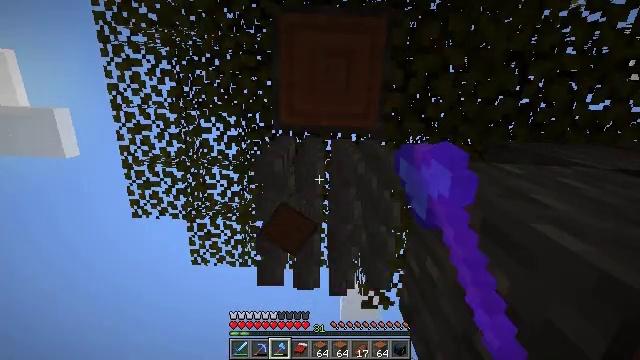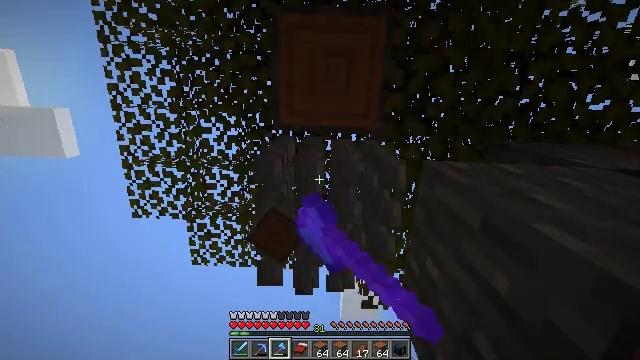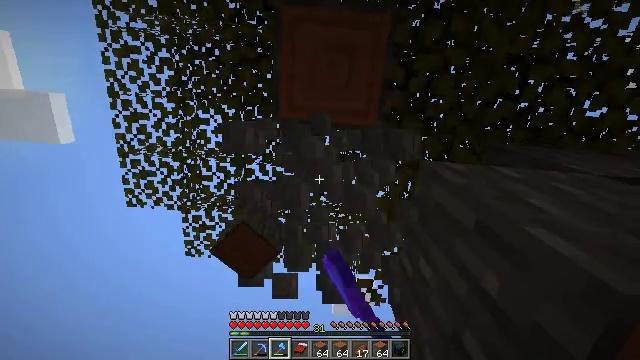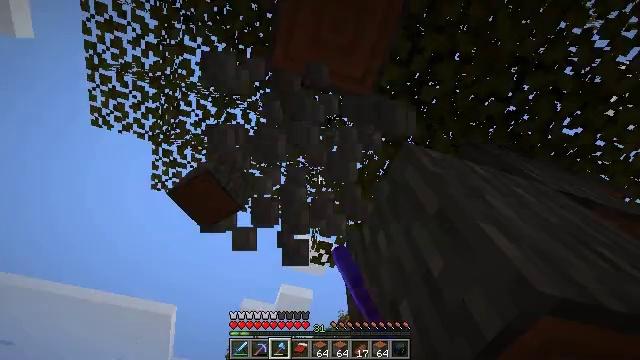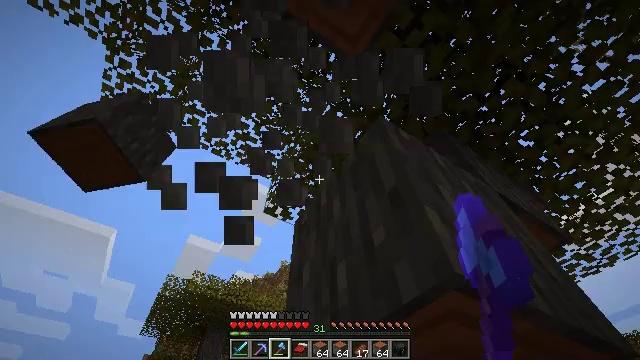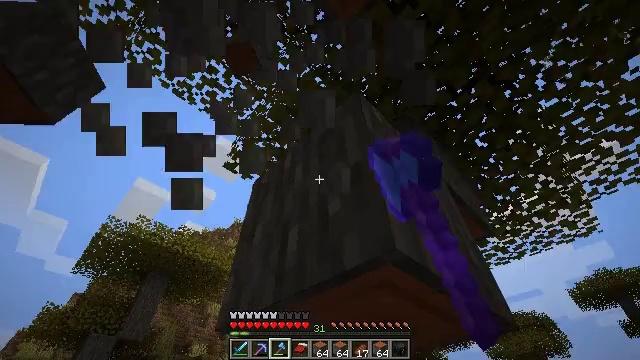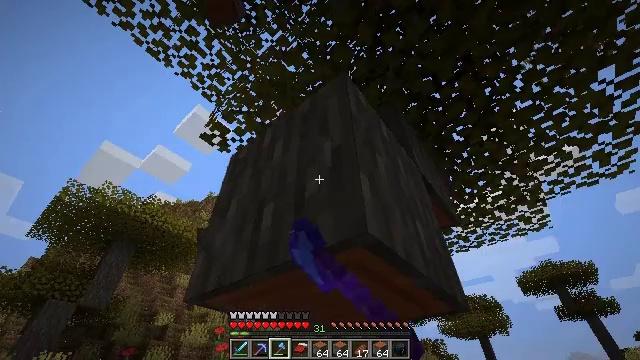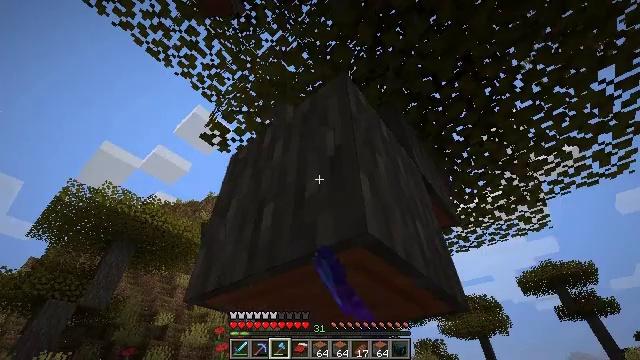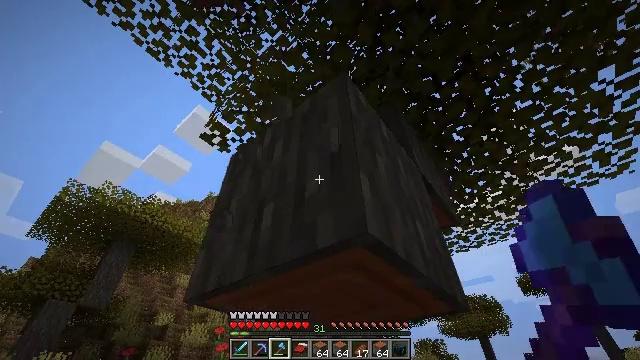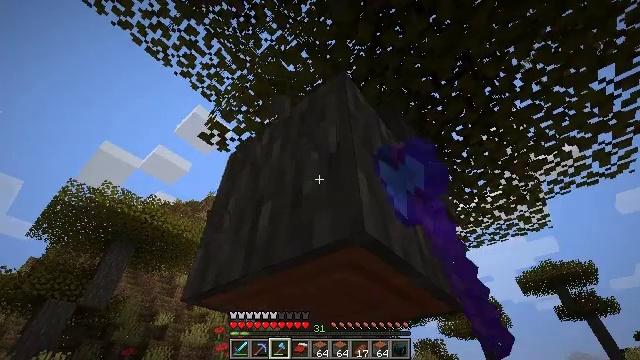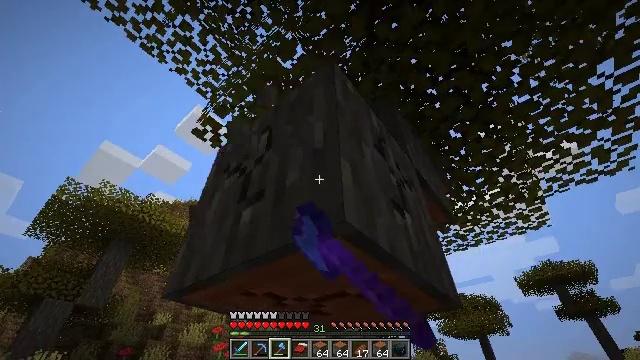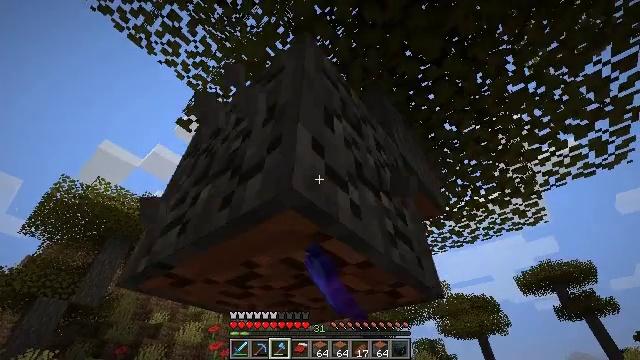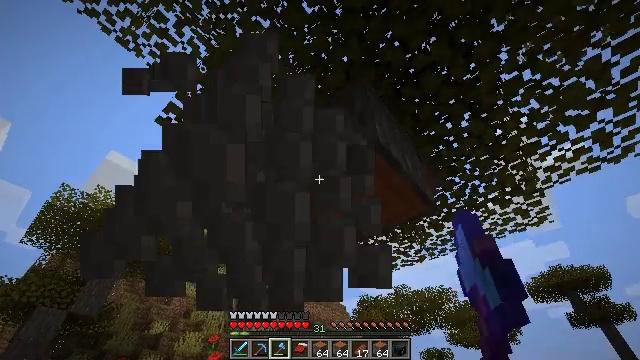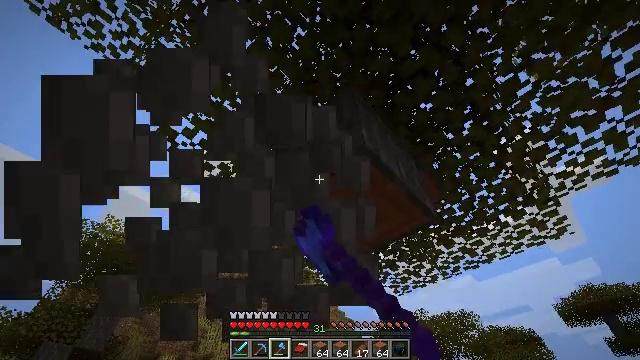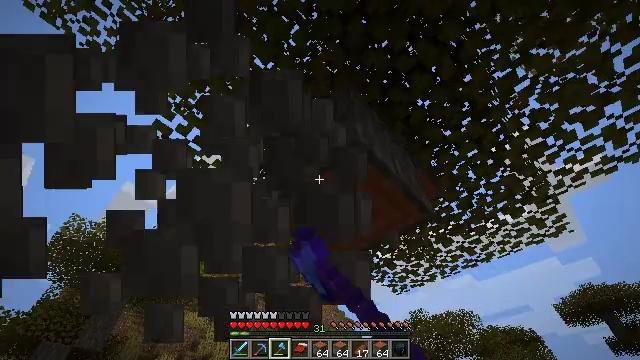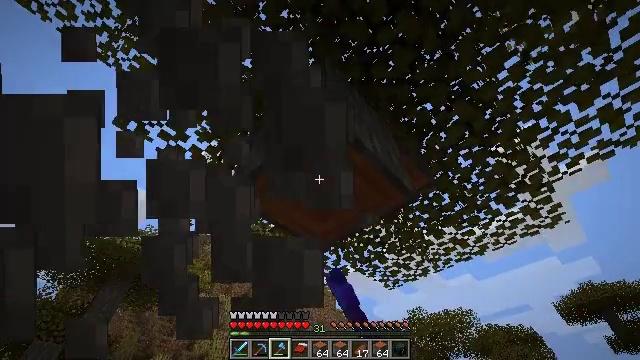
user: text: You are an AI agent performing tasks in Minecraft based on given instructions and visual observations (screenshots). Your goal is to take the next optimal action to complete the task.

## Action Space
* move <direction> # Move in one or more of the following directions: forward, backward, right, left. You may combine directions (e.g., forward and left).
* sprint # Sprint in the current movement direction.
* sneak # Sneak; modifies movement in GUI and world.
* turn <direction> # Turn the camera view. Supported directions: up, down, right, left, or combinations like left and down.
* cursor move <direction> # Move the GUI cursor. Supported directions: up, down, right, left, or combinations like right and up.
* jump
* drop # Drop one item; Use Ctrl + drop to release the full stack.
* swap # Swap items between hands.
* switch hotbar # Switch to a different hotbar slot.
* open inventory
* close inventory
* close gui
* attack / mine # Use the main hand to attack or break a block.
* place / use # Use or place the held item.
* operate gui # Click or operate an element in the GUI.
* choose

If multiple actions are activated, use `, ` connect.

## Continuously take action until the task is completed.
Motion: motion action
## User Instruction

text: Harvest the acacia log from the forest.
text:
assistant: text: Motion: attack / mine
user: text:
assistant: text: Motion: turn right, attack / mine
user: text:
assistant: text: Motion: turn right and down, attack / mine
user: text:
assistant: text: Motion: turn right and down, attack / mine
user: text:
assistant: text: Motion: turn right and down, attack / mine
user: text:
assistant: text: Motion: turn right and down, attack / mine
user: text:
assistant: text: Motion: attack / mine
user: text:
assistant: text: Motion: attack / mine
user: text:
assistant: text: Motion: move forward, attack / mine
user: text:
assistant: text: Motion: move forward and move right, attack / mine
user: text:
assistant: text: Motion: move forward and move right, attack / mine
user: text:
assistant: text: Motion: move forward and move right, turn left and up, attack / mine
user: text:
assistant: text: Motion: move forward and move right, turn left and up, attack / mine
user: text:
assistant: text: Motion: move forward and move right, attack / mine
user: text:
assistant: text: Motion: move forward and move right, attack / mine
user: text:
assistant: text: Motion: turn up, attack / mine
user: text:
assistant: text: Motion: turn up, attack / mine
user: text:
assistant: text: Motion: turn left and up, attack / mine
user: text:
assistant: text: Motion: attack / mine
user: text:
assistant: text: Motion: turn up, attack / mine
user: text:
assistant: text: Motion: attack / mine
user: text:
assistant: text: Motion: move forward and move right, attack / mine
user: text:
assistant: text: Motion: move forward and move right, turn right, attack / mine
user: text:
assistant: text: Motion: move forward and move right, turn right, attack / mine
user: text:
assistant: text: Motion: move forward and move right, attack / mine
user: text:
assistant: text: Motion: attack / mine
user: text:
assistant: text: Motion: attack / mine
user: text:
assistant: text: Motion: turn up, attack / mine
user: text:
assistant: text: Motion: turn left and up, attack / mine
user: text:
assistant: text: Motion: turn left and up, attack / mine